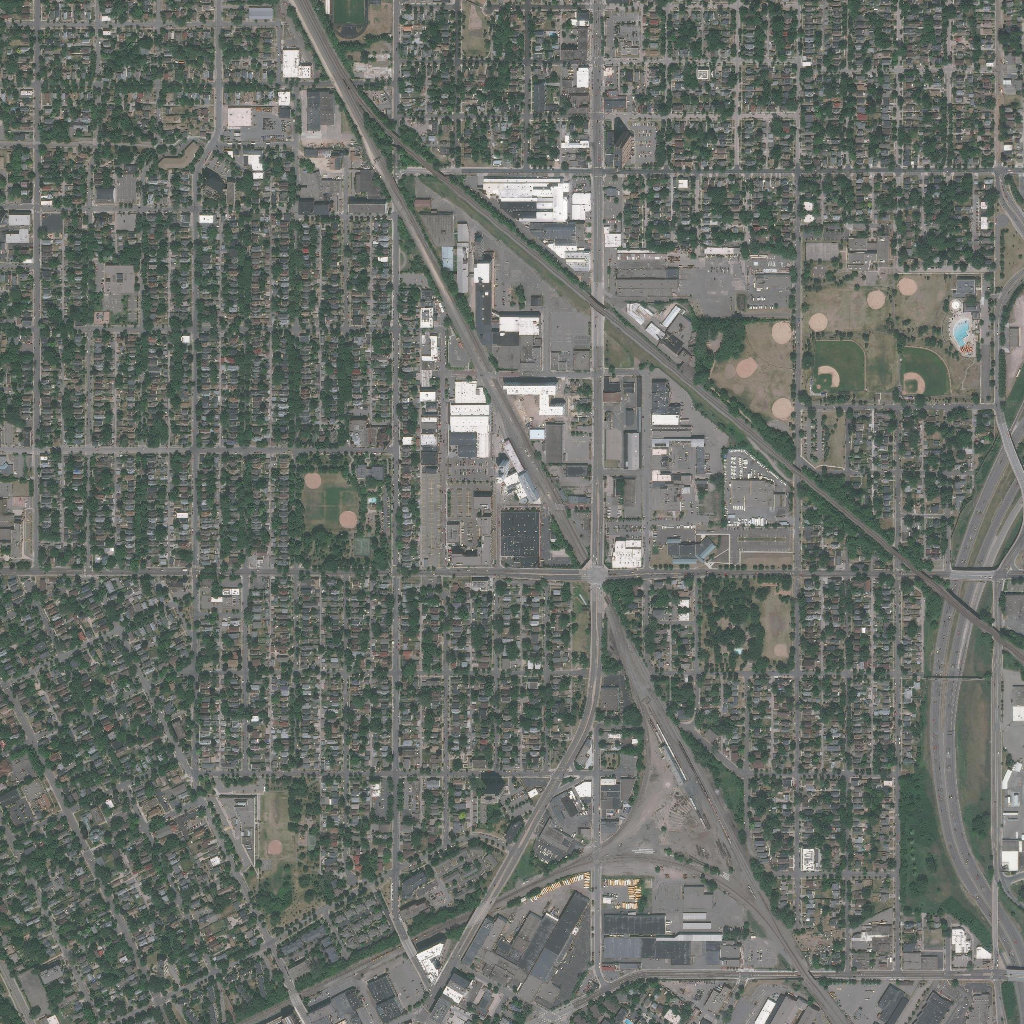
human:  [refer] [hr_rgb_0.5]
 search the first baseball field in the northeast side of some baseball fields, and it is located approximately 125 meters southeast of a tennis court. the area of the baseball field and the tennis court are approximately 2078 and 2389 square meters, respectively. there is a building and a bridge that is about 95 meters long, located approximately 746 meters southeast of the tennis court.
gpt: <box>[[87, 27, 90, 30, 0]]</box>